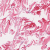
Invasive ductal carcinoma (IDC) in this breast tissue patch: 0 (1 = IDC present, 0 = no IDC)